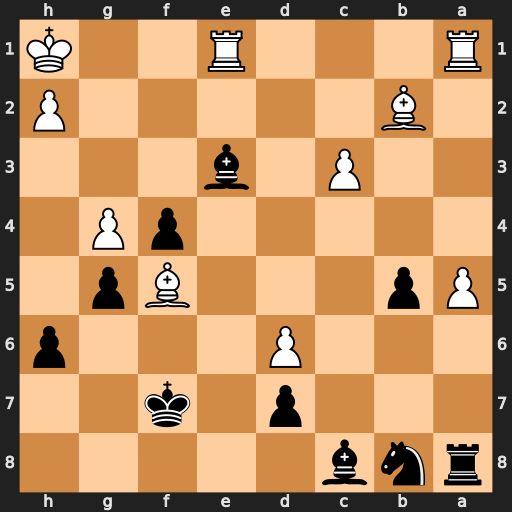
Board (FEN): rnb5/3p1k2/3P3p/Pp3Bp1/5pP1/2P1b3/1B5P/R3R2K
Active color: b
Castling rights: -
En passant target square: -
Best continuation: Bb7+ Be4 Bxe4#